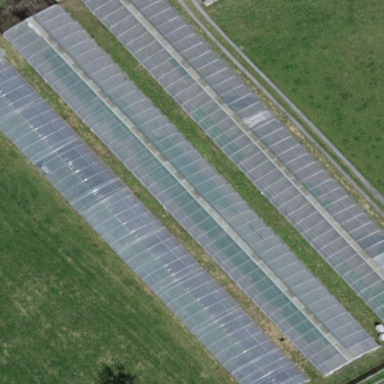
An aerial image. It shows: Greenhouse.